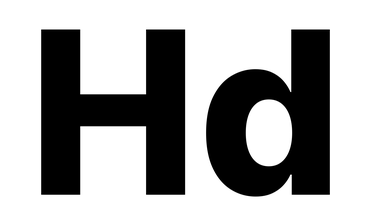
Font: Inter_ExtraBold